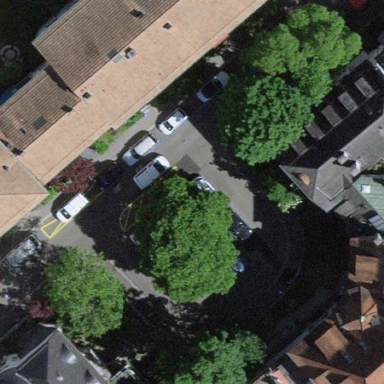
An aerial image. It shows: Street-side parallel parking available at this location.